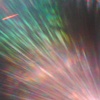
Label: sunburn